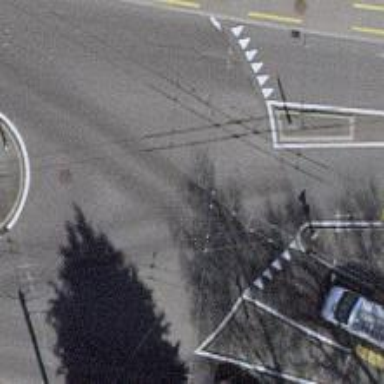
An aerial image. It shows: Asphalt road with primary highway designation. The road features roundabout with designated cycle lane and trolley wire overhead.